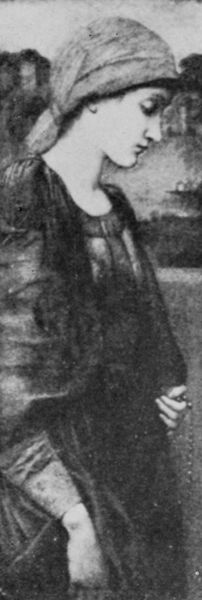
Titel: Flamma Vestalis
Künstler: Edward Coley Jones
Schlagwörter: berg, dunkel, gemälde, hand, himmel, kopf, schatten, umhang, wasser, weiß, fluss, landschaft, see, ausschnitt, finger, frau, grau, haar, hell, hintergrund, kleid, licht, mund, nase, ohr, profil, schwarz, blick, dame, tuch, hochformat, malerei, symbolismus, jung, arm, arme, augen, falten, gesicht, halten, knoten, bildnis, hände, portrait, porträt, natur, auge, gewand, stehend, england, kinn, lippen, umrisse, haltung, bäuerin, kopftuch, detail, schmal, gesenkt, junge frau, nachdenklich, nachdenken, schwanger, hoch, umriss, jungfrau, schwarzweiß, beten, versunken, maria, rosenkranz, graustufen, altarbild, landarbeiterin, proil, abfotografiert, bernadette, gragment, umrisszeichnug